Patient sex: M
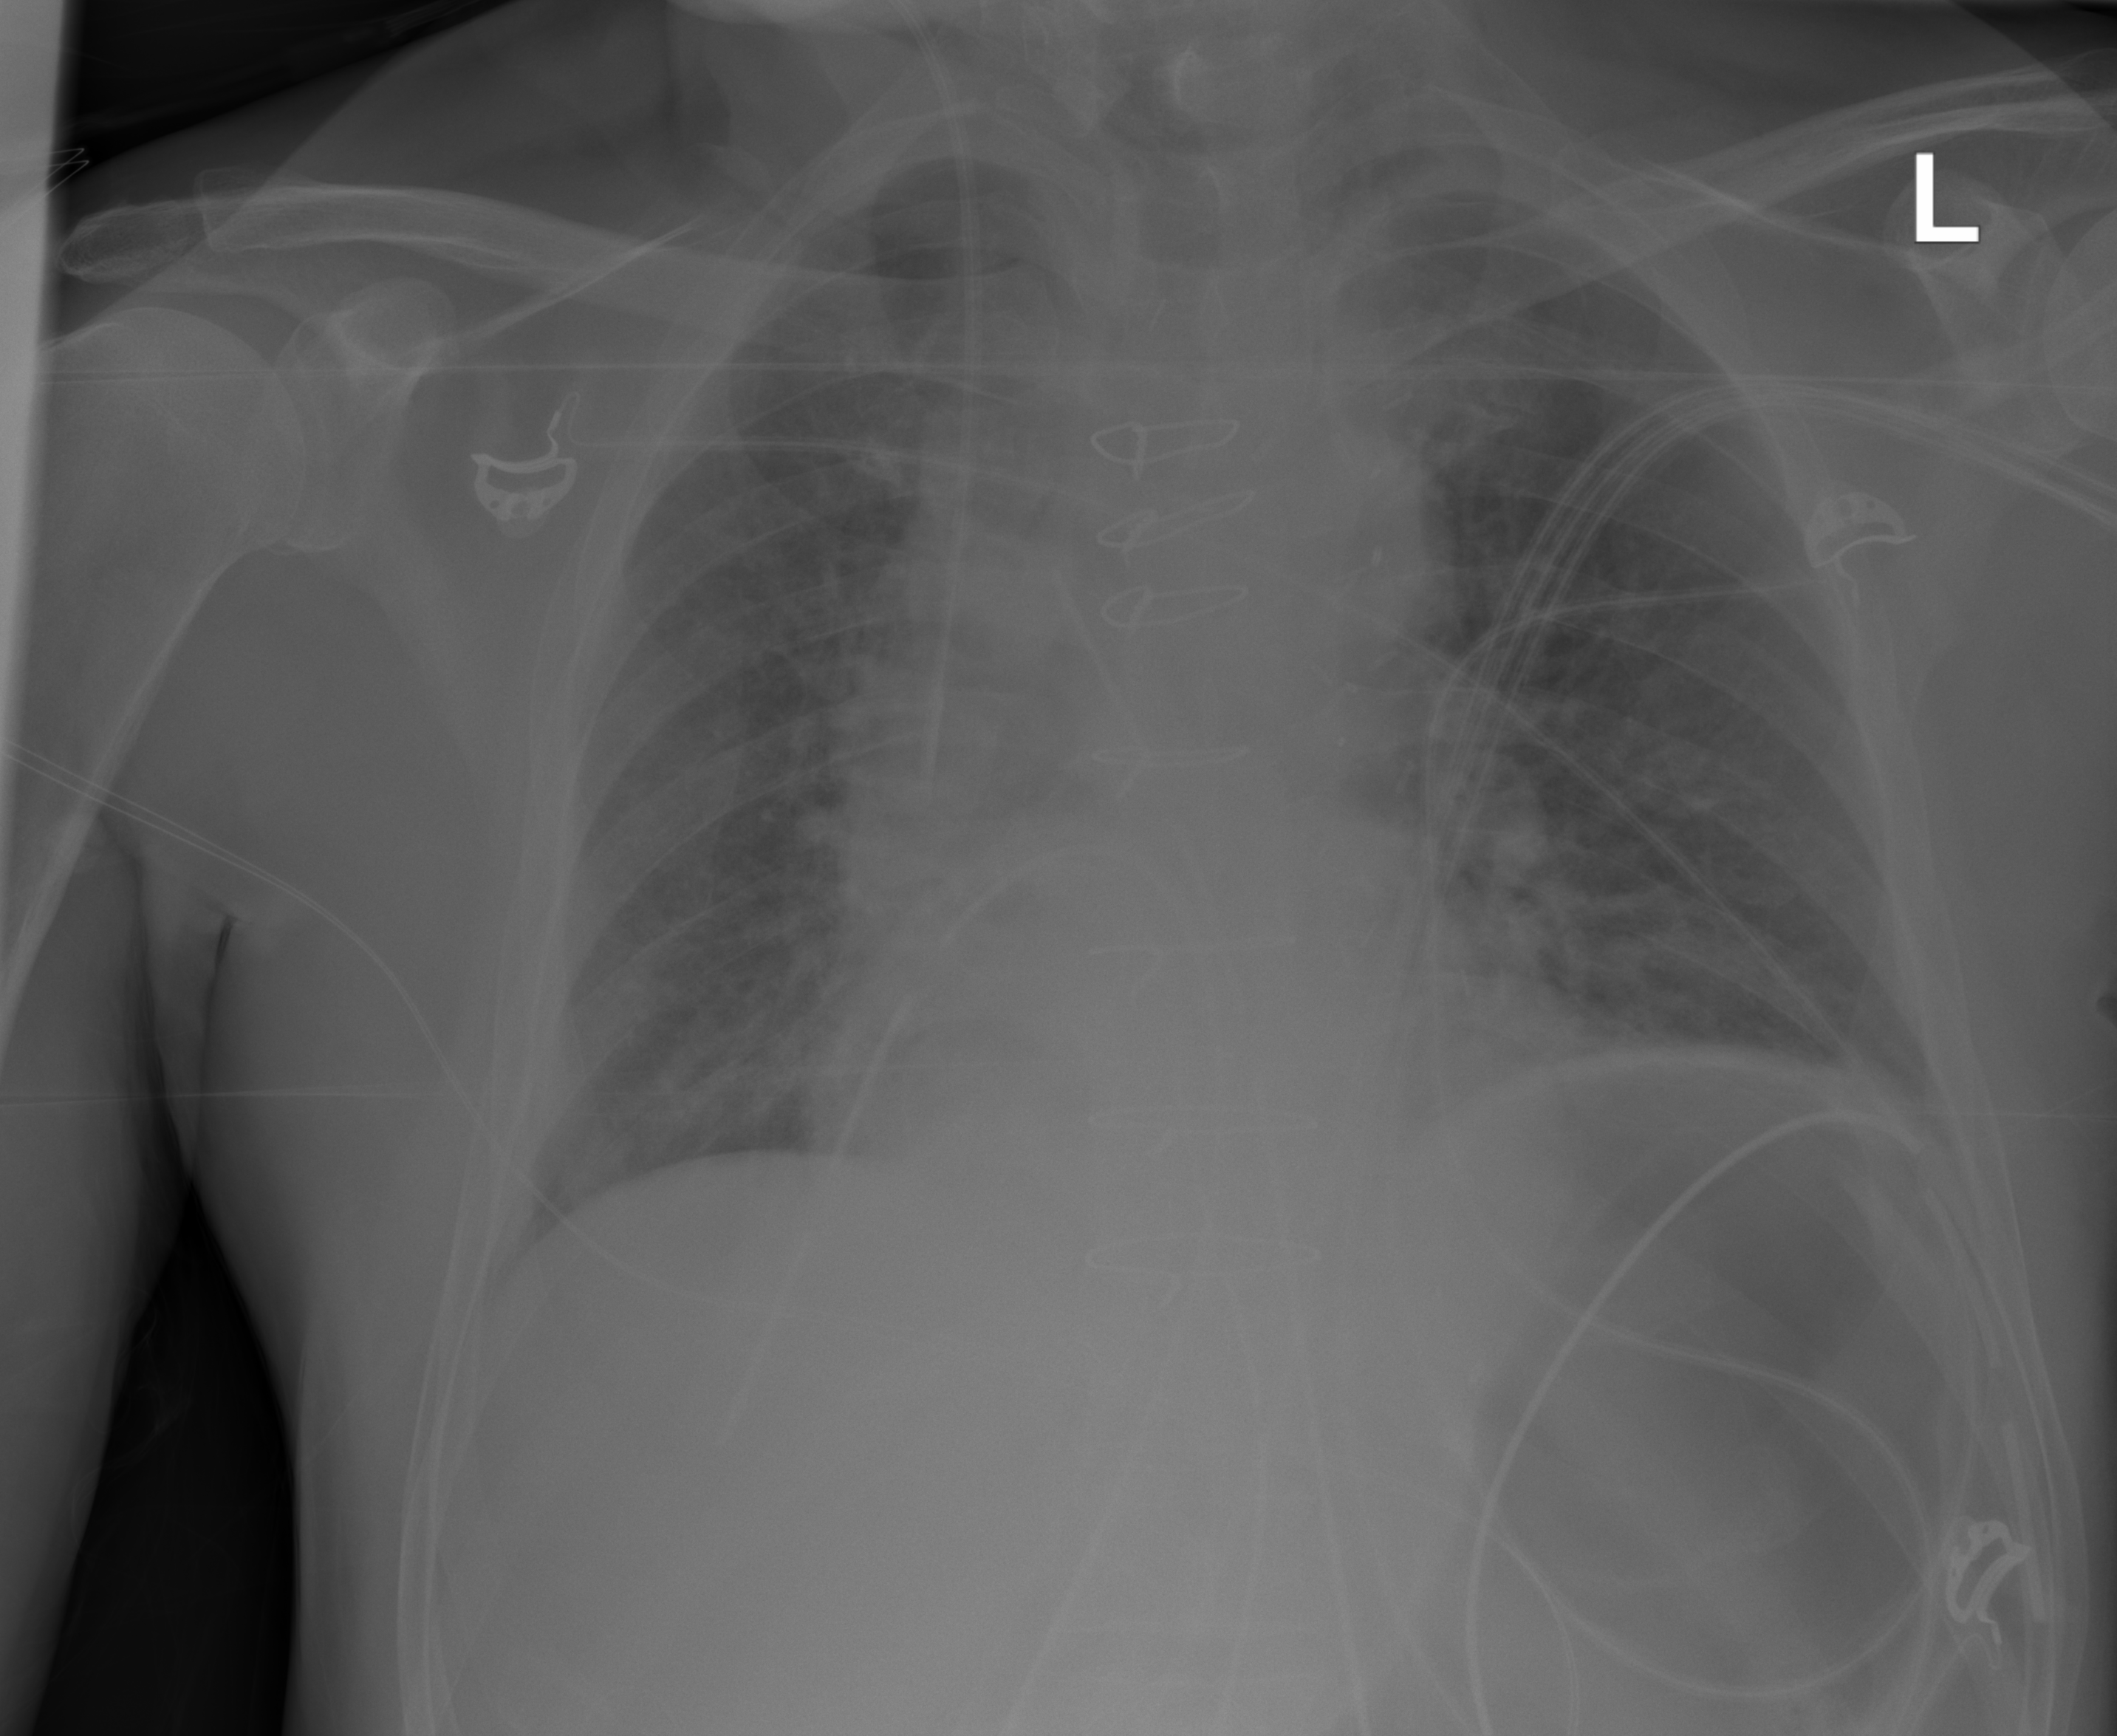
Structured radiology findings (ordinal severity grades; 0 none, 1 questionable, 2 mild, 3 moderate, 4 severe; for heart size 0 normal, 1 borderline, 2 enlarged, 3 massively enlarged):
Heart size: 0
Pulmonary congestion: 2
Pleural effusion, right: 0
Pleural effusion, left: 0
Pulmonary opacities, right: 2
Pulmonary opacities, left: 2
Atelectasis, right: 2
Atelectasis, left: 2